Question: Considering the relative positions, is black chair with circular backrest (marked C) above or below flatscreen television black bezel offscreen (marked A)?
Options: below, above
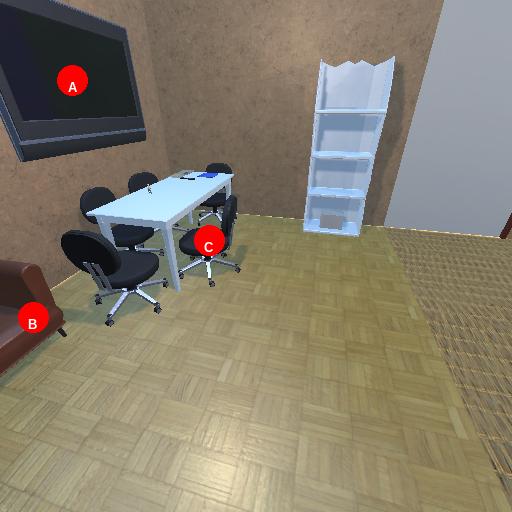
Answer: below